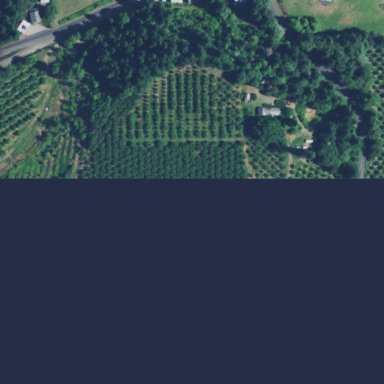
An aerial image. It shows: Orchard.